Field crop: maize
Growth stage: 2
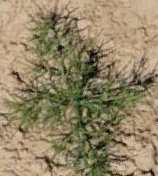
Species: salsola